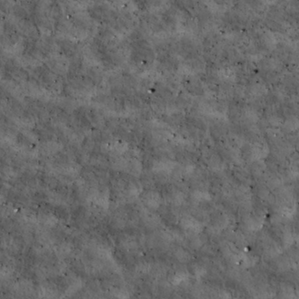
Label: non_frost